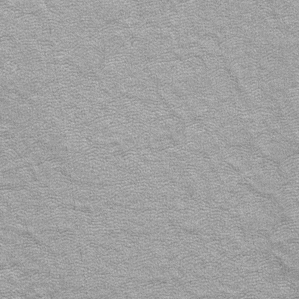
Label: frost